Question: I have an Excel sheet where the user can enter data into several cells.
I want this data to be treated as strings, regardless if the user enters something as "Hello" or "123" or "12.12.2012".
I could partially resolve this issue by formatting the input cells as "Text". But now if the user enters a number such as "123" or a string that looks like a date ("12.12.2012"), it appears with a small green rectangle and Excel says that the number is stored as text, but that's exactly what I want. Same thing with the text "1.2.90" in cell A5 which is seen by Excel as "date stored as text". The text "AA" in cell A4 is OK.
When I click on the exclamation mark icon, I can choose to ignore the "error", which removes the green triangle, but as soon as I change the content of the cell by putting another number, the green triangle appears again.

Is there any way to force Excel to leave the data entered as string ?
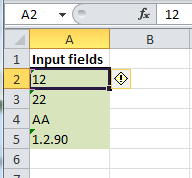
Answer: You can switch off the error tracking from the File Tab. To read about it, check this <URL>.
To do that using VBA, you need to switch off the 'BackgroundChecking' using 'Application.ErrorCheckingOptions.BackgroundChecking'
Example
'''
Application.ErrorCheckingOptions.BackgroundChecking = False
'''
You can read more about it <URL>